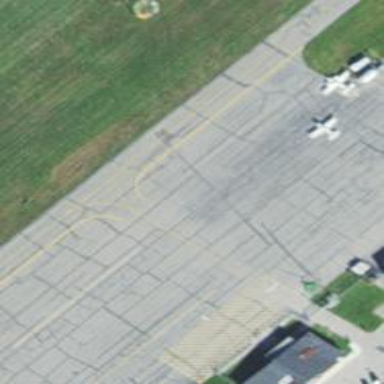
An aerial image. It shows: Apron at the airport.